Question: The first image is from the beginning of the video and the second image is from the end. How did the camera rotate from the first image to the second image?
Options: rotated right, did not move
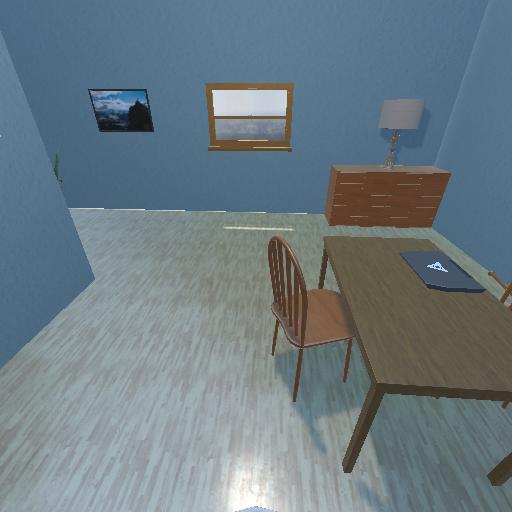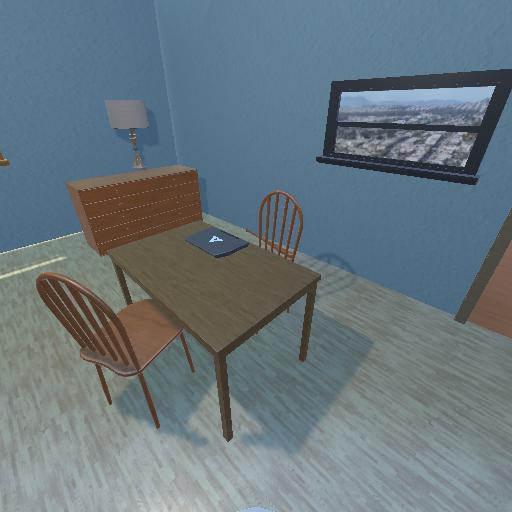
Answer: rotated right